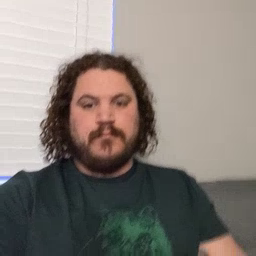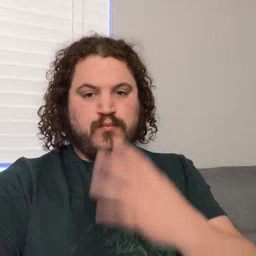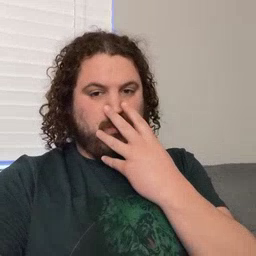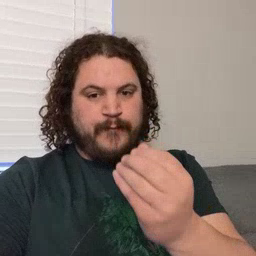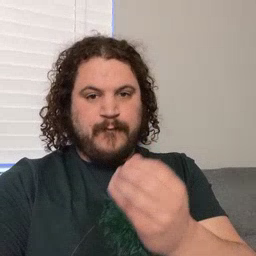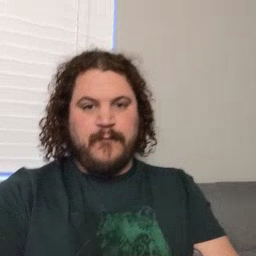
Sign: wolf